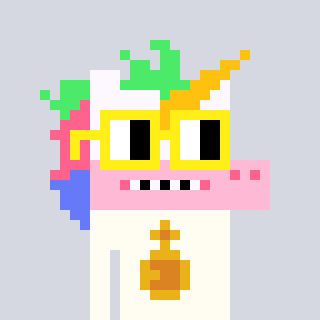
a pixel art character with square yellow glasses, a unicorn-shaped head and a grayscale-colored body on a cool background